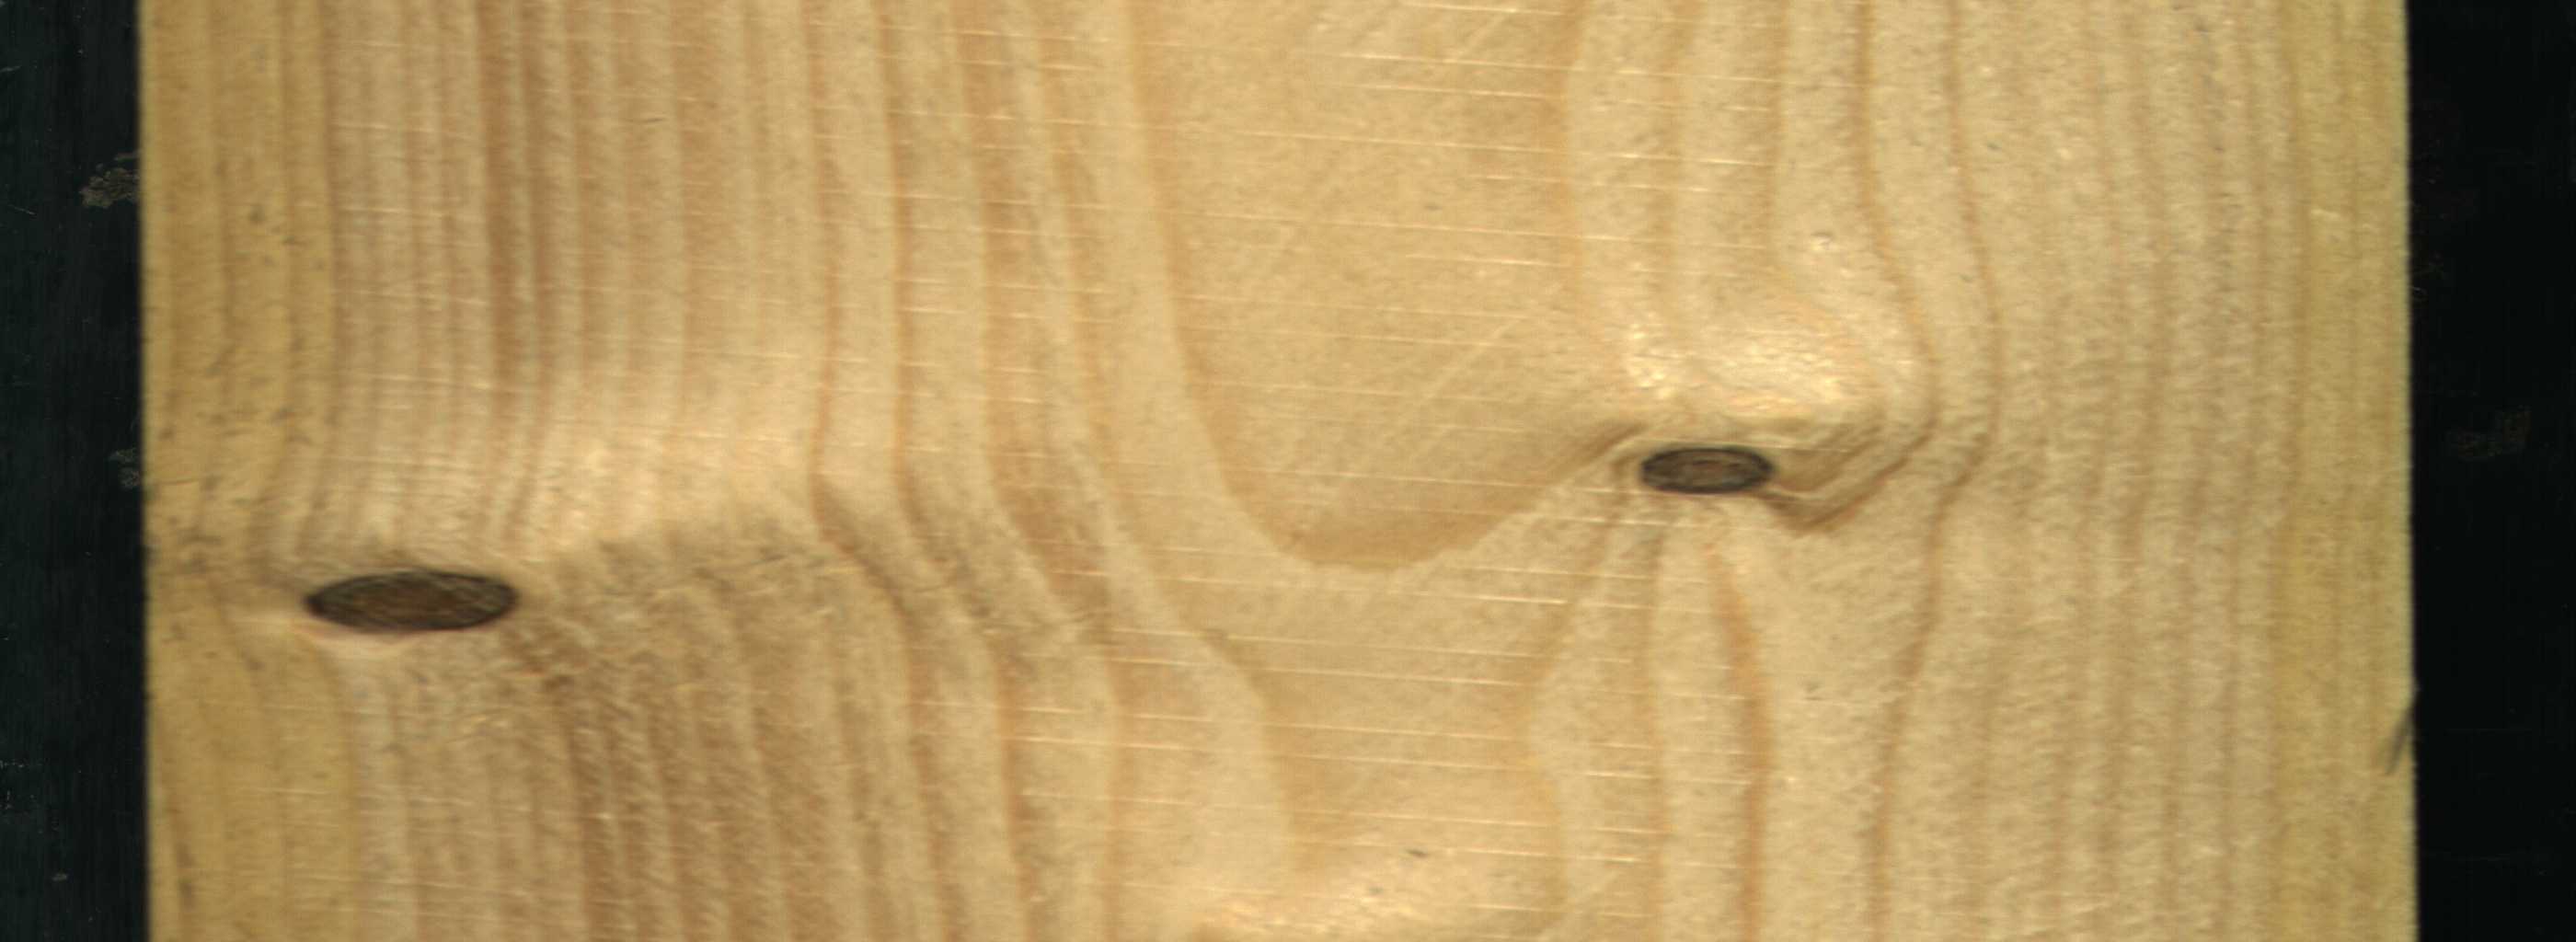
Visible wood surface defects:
Dead_Knot
Dead_Knot